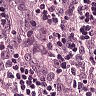
Metastatic tissue present: yes